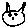
Label: cat